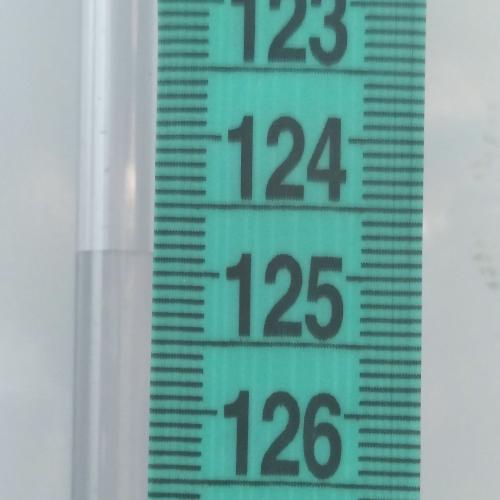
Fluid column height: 124.8 cm